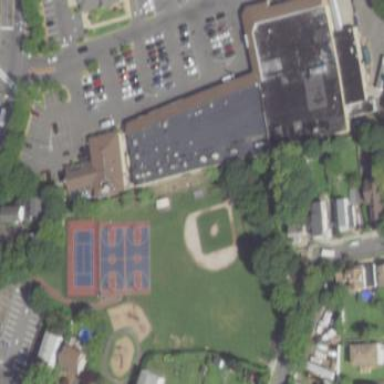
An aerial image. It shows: Baseball pitch for leisure and sports activities.